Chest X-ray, AP view. Patient: 26 years old, sex F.
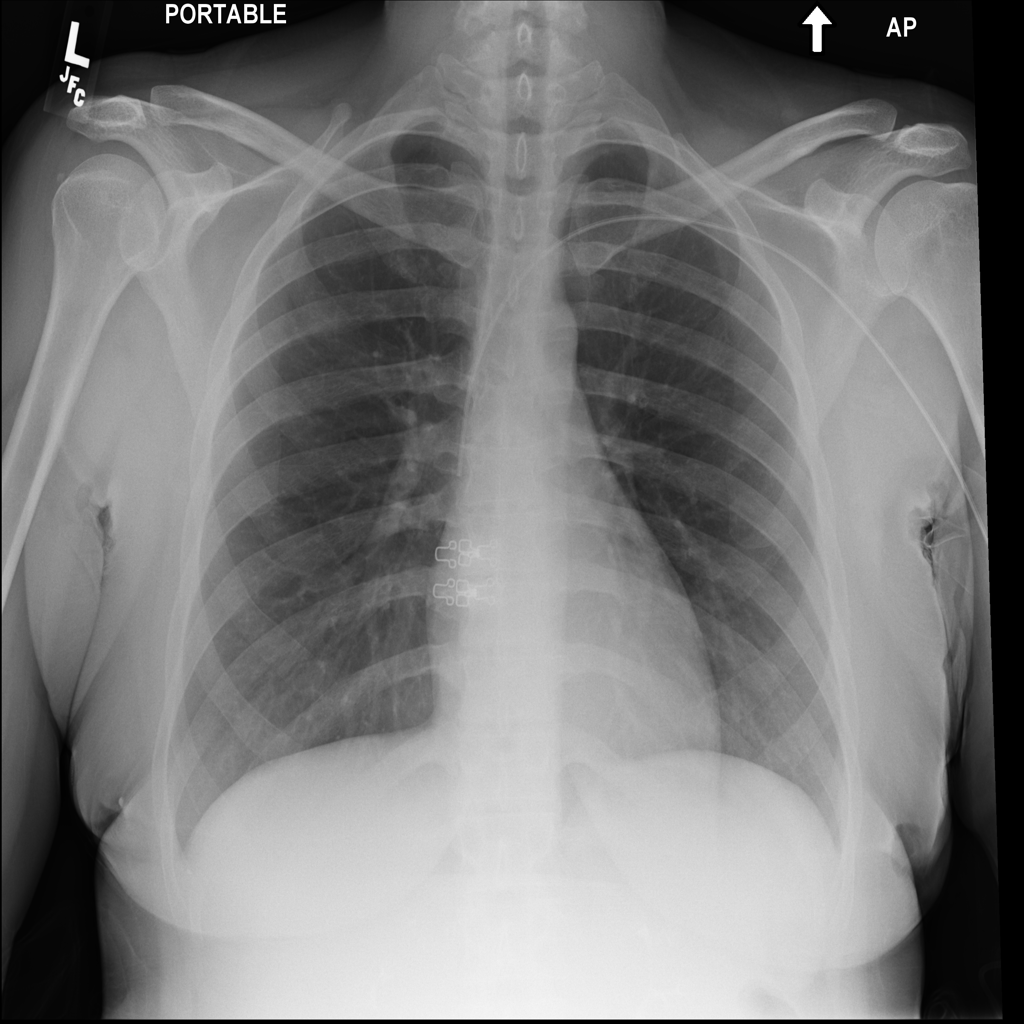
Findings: No Finding